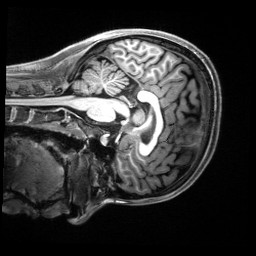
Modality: T1w
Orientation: sagittal
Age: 19
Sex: female
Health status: healthy
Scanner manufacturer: siemens
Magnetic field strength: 3 T
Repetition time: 2.5 s
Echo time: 0.00222 s